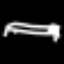
Label: bed